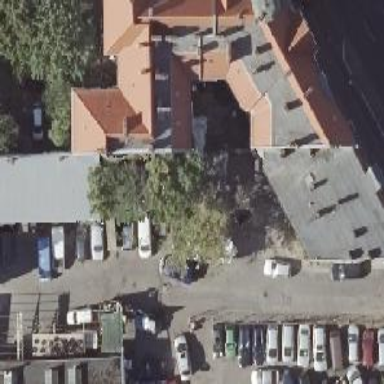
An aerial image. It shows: Car shop.